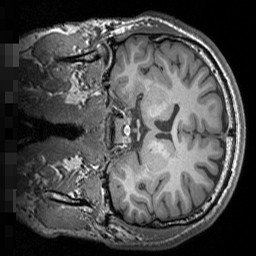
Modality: T1w
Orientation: coronal
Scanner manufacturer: siemens
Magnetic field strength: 3 T
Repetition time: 1.5 s
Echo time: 0.00291 s